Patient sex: F
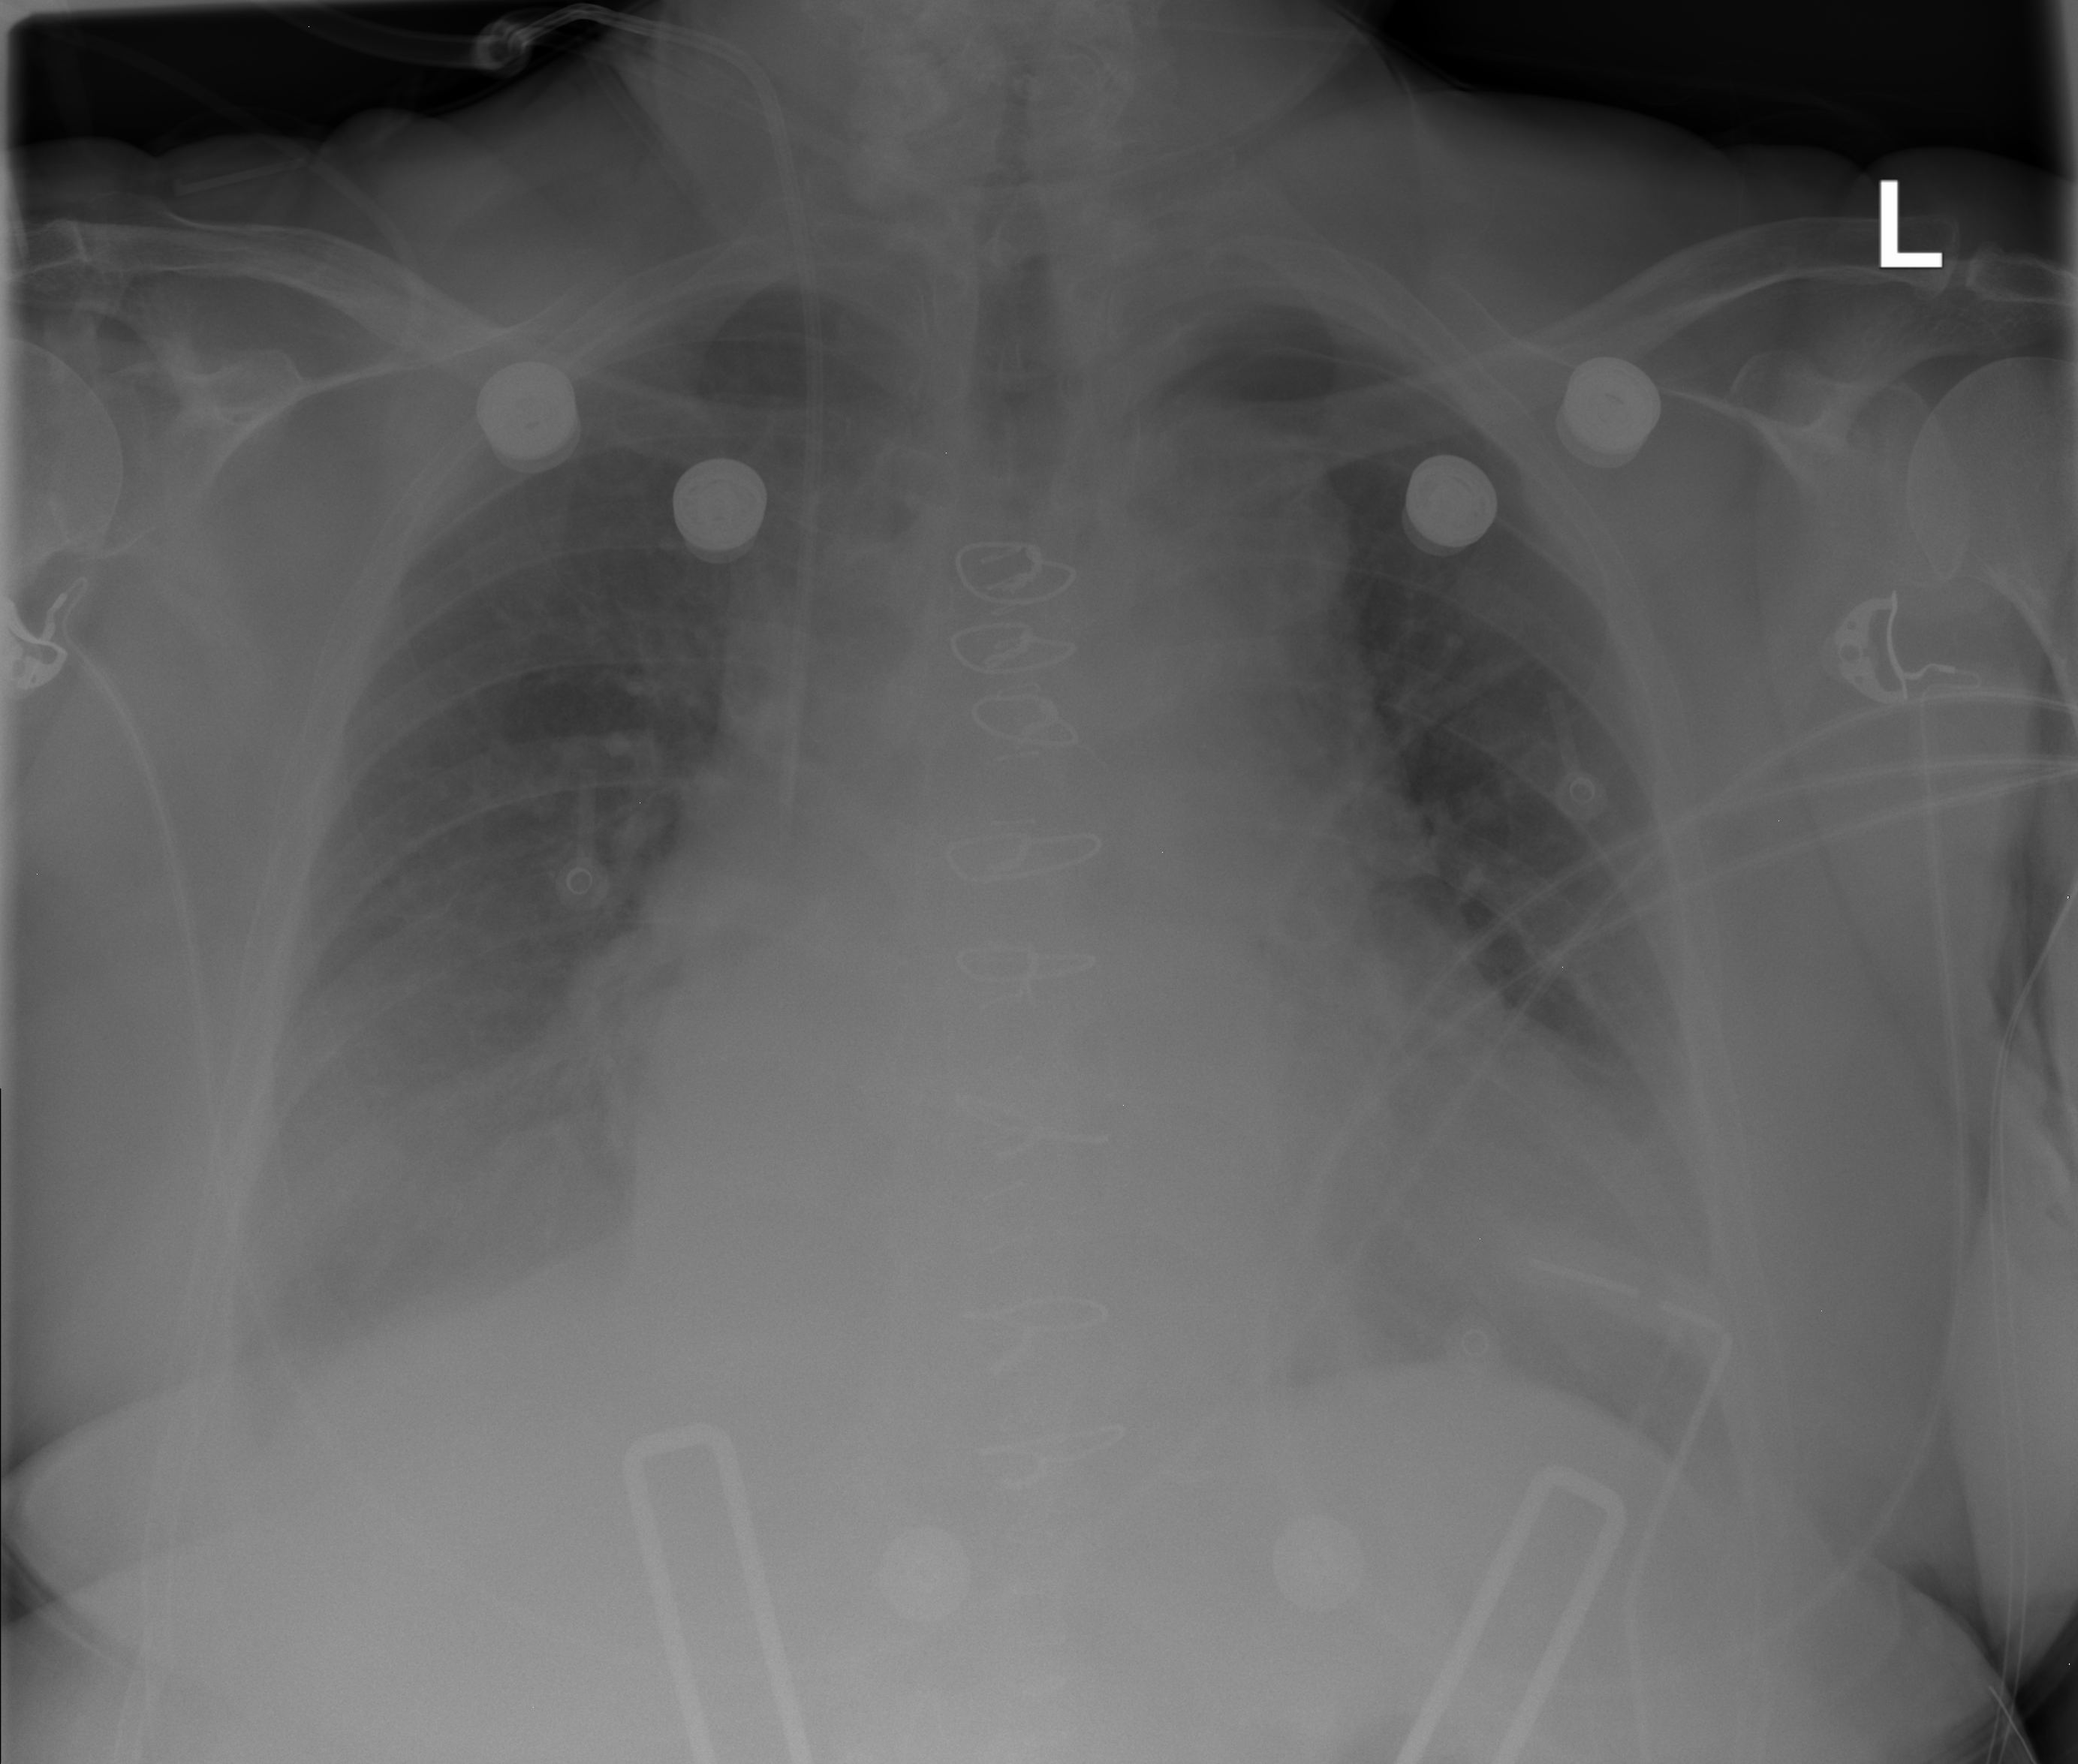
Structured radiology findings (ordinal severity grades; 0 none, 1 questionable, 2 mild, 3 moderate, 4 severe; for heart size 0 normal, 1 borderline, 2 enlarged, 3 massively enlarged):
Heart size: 3
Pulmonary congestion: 0
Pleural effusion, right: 0
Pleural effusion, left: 0
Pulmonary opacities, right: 0
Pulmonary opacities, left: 0
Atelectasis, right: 2
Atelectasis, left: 1